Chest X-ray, PA view. Patient: 57 years old, sex M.
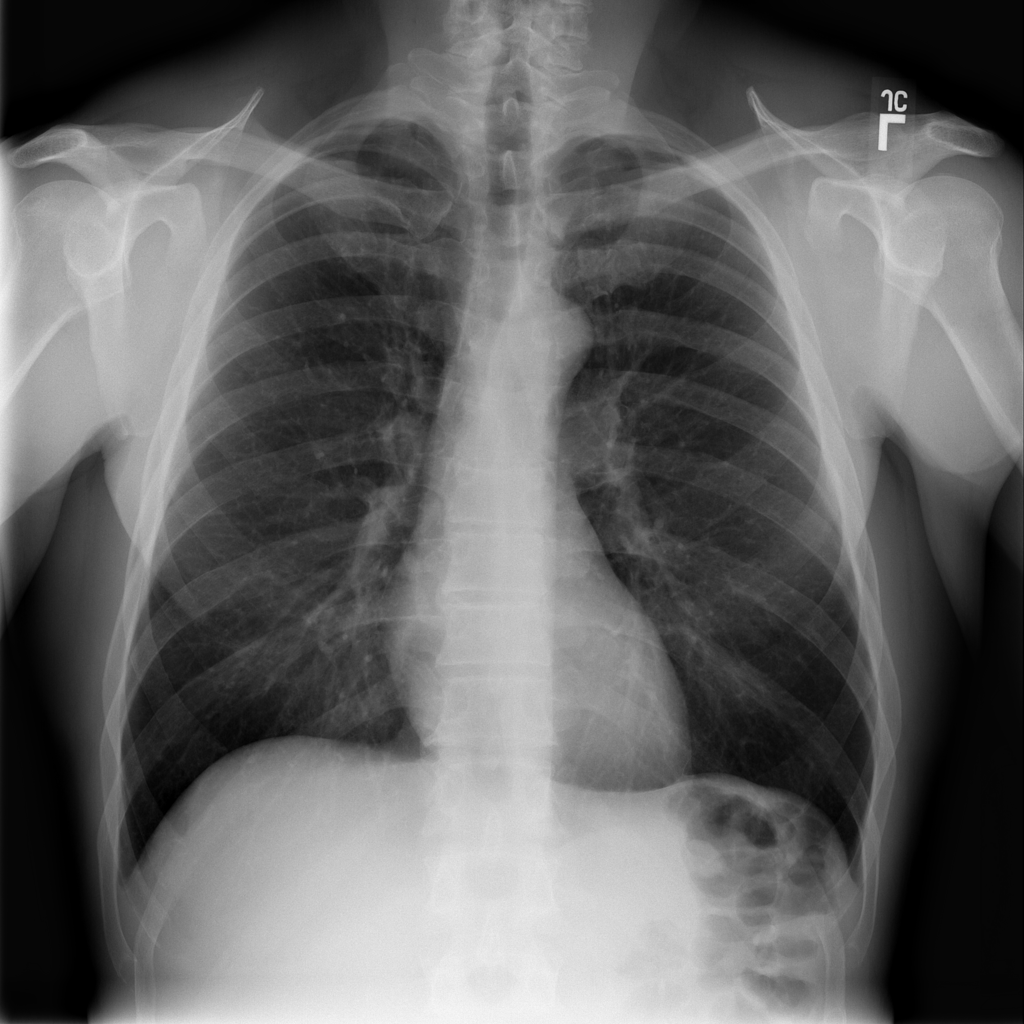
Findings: No Finding